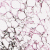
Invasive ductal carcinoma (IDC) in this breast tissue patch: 0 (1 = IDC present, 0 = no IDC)